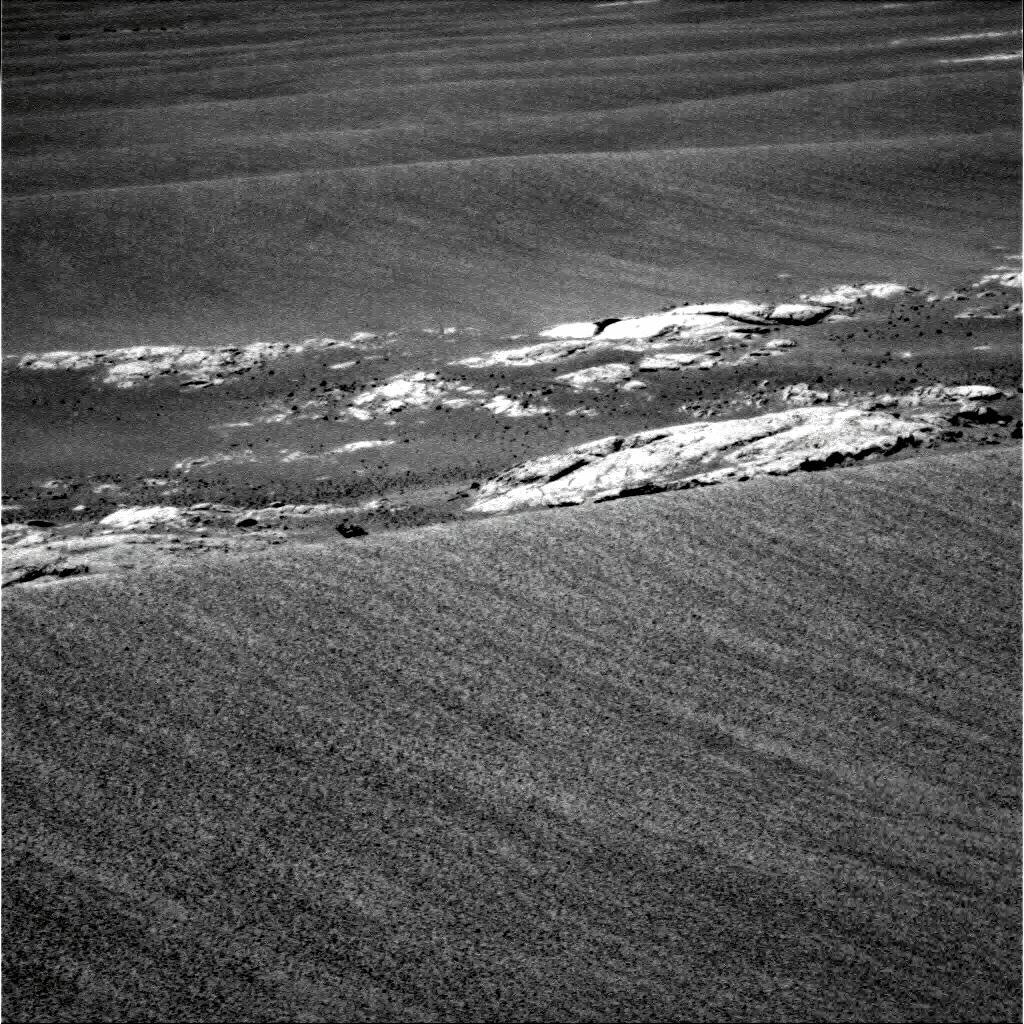
Terrain classes present: Bedrock, Gravel / Sand / Soil